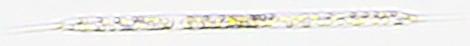
Label: Rhizosolenia